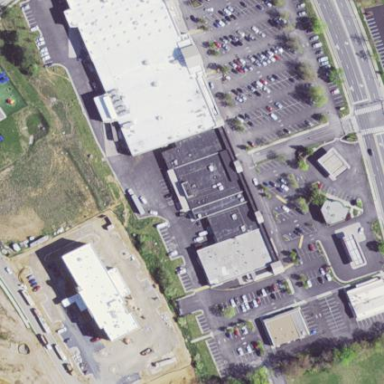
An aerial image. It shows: Retail building housing supermarket.